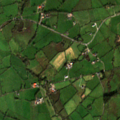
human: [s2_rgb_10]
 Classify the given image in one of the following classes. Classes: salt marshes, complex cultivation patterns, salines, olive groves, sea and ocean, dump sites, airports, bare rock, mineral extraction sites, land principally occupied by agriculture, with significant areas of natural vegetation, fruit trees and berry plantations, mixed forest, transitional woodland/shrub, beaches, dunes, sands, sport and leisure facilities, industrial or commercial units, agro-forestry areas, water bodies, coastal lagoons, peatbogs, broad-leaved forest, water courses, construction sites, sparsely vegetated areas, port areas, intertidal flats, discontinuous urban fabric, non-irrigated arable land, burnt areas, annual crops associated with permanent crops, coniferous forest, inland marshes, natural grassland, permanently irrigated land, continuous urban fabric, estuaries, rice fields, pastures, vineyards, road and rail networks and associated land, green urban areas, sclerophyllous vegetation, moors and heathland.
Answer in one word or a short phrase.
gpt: pastures